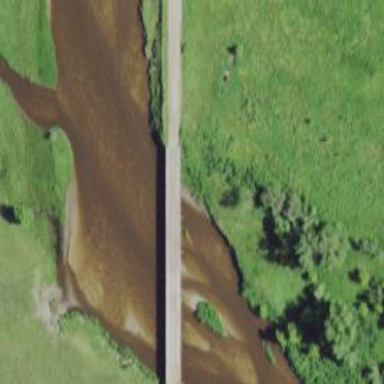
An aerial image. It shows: Unclassified road on bridge.